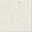
Piece: xx